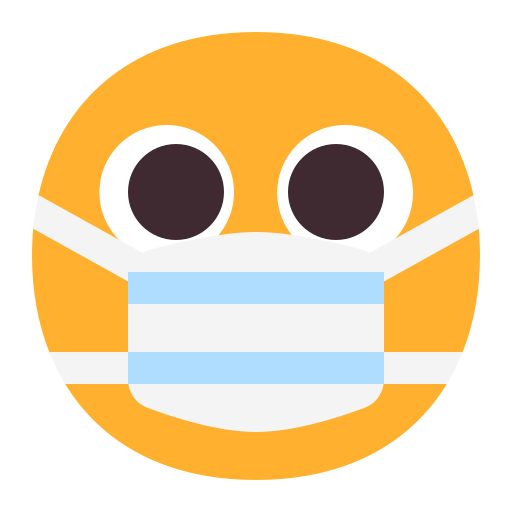
face with medical mask flat